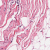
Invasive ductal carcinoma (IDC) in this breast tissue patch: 0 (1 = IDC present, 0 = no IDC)